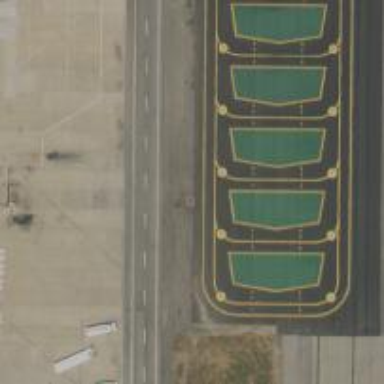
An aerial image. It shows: View of taxiway at the airport.